Field crop: maize
Growth stage: 1
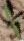
Species: atriplex